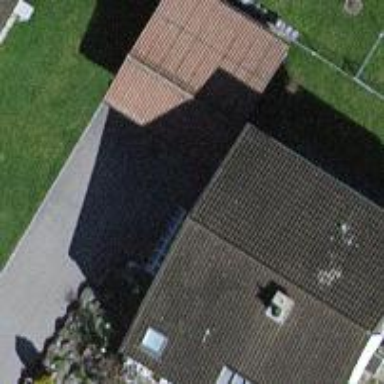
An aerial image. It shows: Gabled house with brown roof tiles. The roof is oriented along the building.